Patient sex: M
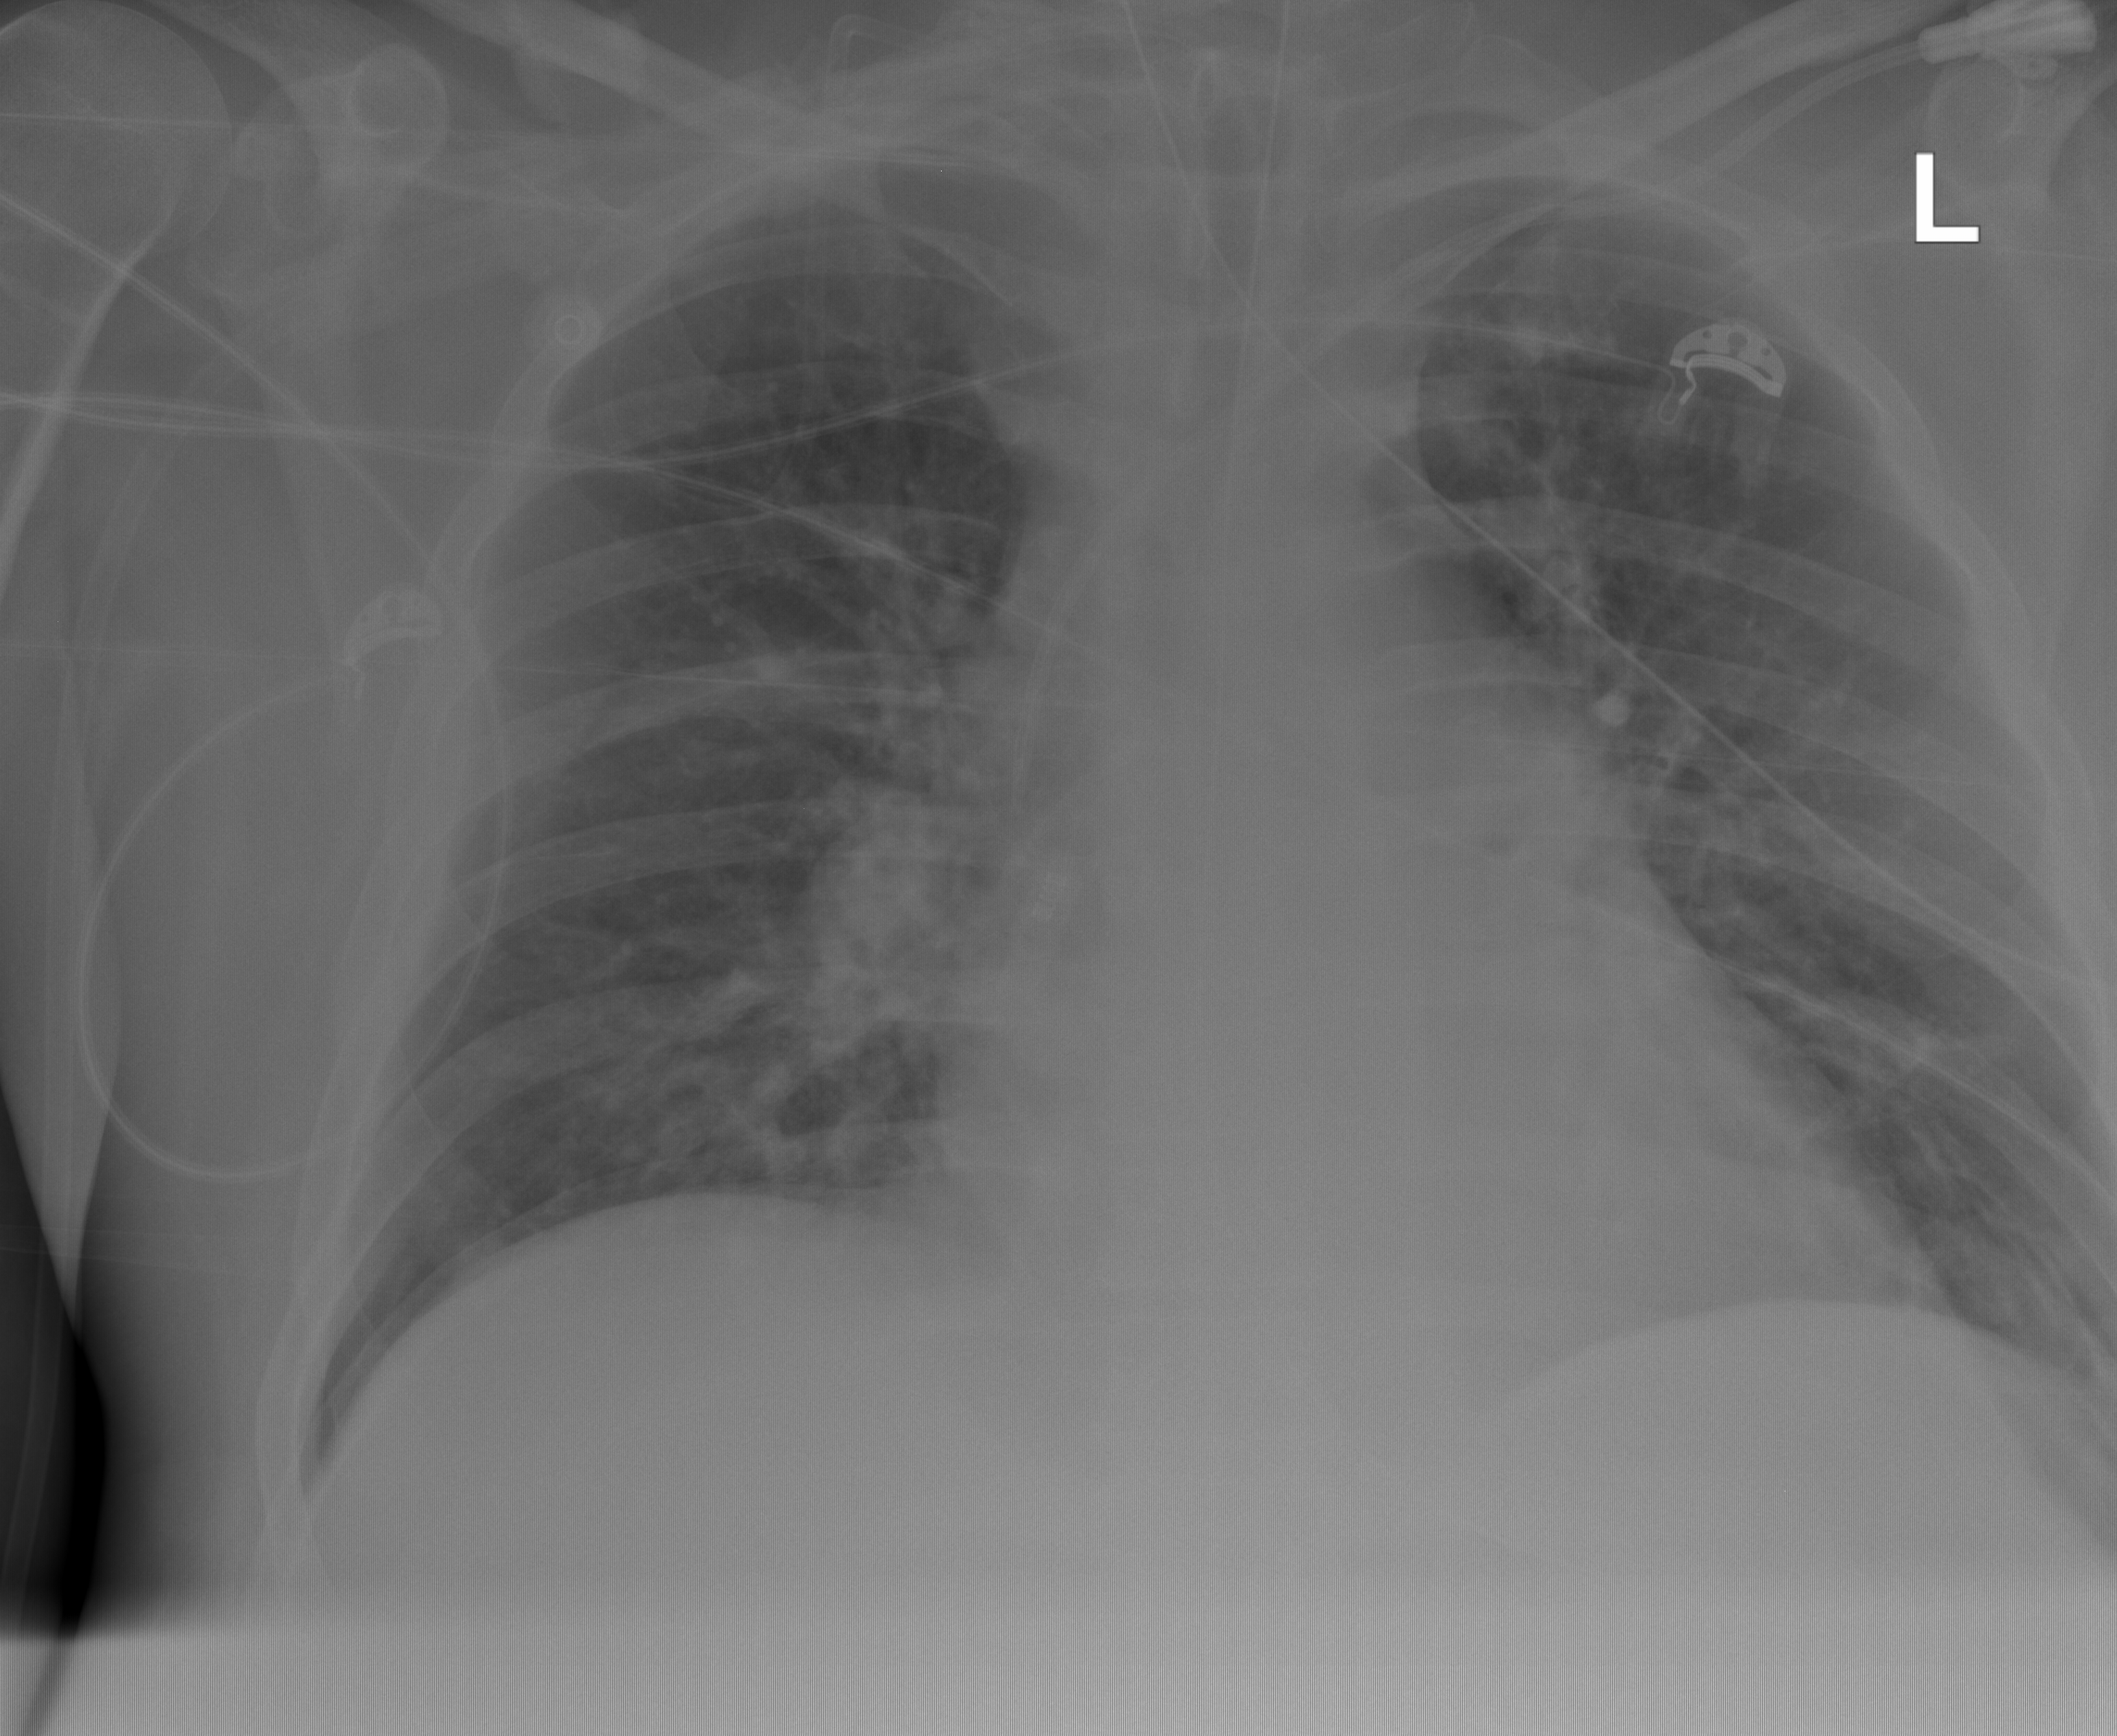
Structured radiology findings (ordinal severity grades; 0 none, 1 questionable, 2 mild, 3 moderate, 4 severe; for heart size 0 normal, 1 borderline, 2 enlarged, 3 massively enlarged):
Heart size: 0
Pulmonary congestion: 2
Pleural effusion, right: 0
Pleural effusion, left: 0
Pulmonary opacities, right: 0
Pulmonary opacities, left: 0
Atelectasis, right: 0
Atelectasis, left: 0